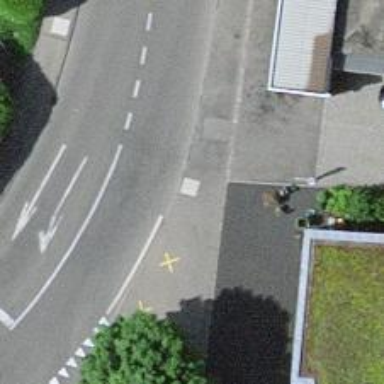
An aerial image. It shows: Bus stop with platform for public transport.